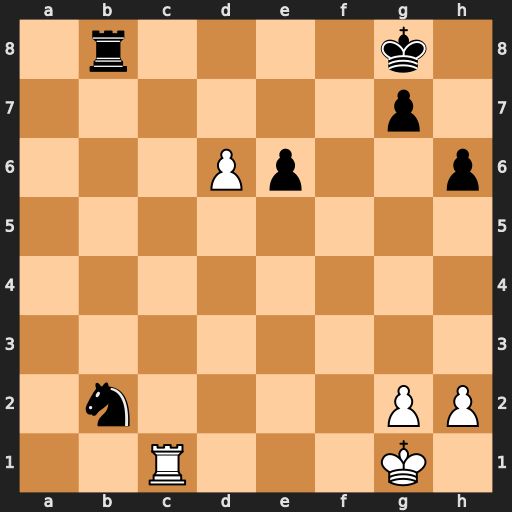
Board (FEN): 1r4k1/6p1/3Pp2p/8/8/8/1n4PP/2R3K1
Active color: w
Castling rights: -
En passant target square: -
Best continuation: d7 Nc4 Rxc4 Rb1+ Kf2 Rd1 Rc8+